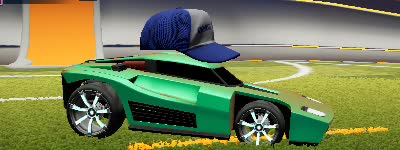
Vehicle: breakout